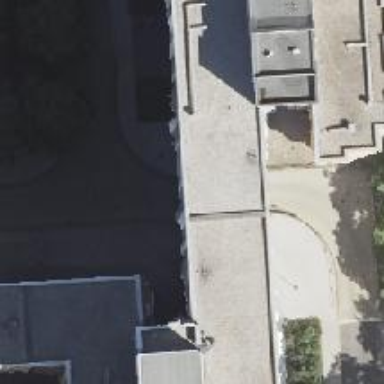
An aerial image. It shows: Footway tunnel passing through building.